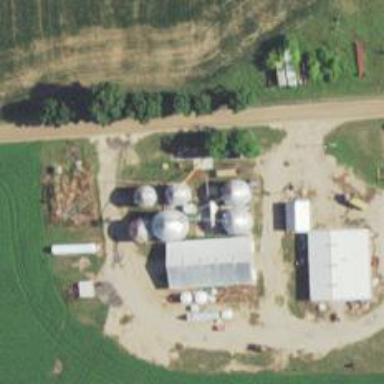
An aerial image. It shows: Silo building.